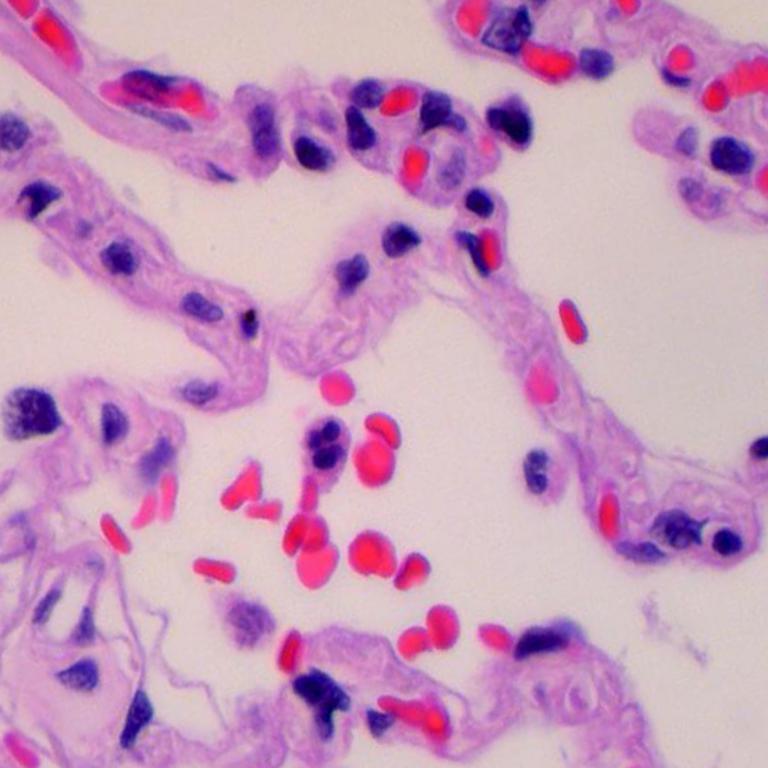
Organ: lung
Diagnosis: benign